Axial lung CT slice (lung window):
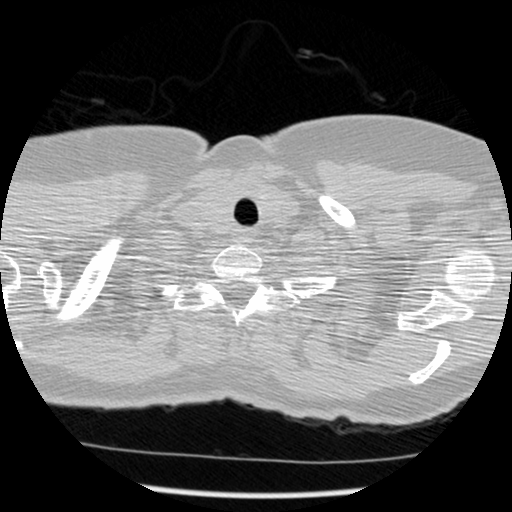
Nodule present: no